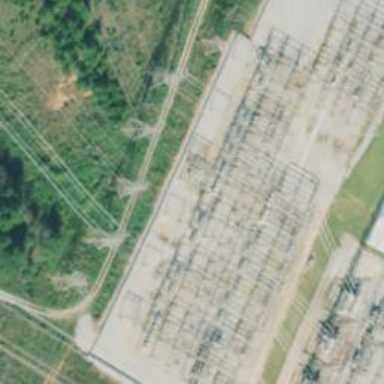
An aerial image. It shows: Switch used for power control.